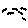
Label: bird